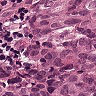
Metastatic tissue present: yes